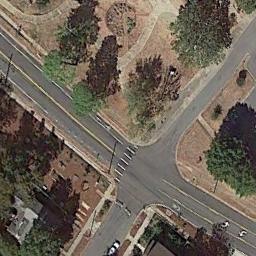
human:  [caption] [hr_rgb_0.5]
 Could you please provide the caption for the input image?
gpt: There are many trees near the intersection .

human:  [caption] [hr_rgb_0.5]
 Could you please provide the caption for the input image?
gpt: An intersection without cars located in a clearing .

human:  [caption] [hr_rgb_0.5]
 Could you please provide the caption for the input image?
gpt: There are zebra crossings at intersections .

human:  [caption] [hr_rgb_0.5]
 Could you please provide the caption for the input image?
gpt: There are several moving vehicles on the road at the intersection, And there are several buildings and some trees around the intersection .

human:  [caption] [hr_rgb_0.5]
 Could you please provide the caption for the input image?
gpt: There are some green trees around the intersection .